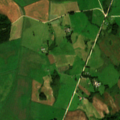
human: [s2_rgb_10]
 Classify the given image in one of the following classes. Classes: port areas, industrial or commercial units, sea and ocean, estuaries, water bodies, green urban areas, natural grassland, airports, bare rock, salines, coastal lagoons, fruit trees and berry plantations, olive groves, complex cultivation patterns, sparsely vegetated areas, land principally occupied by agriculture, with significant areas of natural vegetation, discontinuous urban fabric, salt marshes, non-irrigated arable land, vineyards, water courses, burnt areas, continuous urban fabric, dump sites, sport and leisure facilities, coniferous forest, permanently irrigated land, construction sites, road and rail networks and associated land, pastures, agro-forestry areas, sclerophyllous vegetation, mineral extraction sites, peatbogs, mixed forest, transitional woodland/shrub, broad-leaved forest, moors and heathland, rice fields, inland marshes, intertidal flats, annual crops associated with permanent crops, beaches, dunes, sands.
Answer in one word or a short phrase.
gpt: non-irrigated arable land, pastures, complex cultivation patterns, land principally occupied by agriculture, with significant areas of natural vegetation, coniferous forest